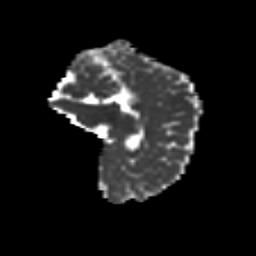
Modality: MD
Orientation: sagittal
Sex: male
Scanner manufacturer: siemens
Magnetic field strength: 3 T
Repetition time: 5 s
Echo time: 0.071 s